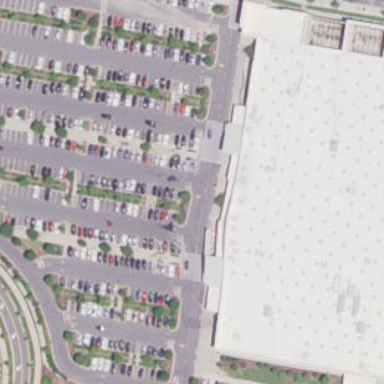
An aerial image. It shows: Parking area with surface.